Question: I am trying to implement a people counting system using computer vision for uni project. Currently, my method is:
1. Background subtraction using MOG2
2. Morphological filter to remove noise
3. Track blob
4. Count blob passing a specified region (a line)
The problem is if people come as group, my method only counts one people. From my readings, I believe this is what called as occlusion. Another problem is when people looks similar to background (use dark clothing and passing a black pillar/wall), the blob is separated while it is actually one person.

From what I read, I should implement a detector + tracker (e.g. detect human using HOG). But my detection result is poor (e.g. 50% false positives with 50% hit rate; using OpenCV human detector and my own trained detector) so I am not convinced to use the detector as basis for tracking. Thanks for your answers and time for reading this post!
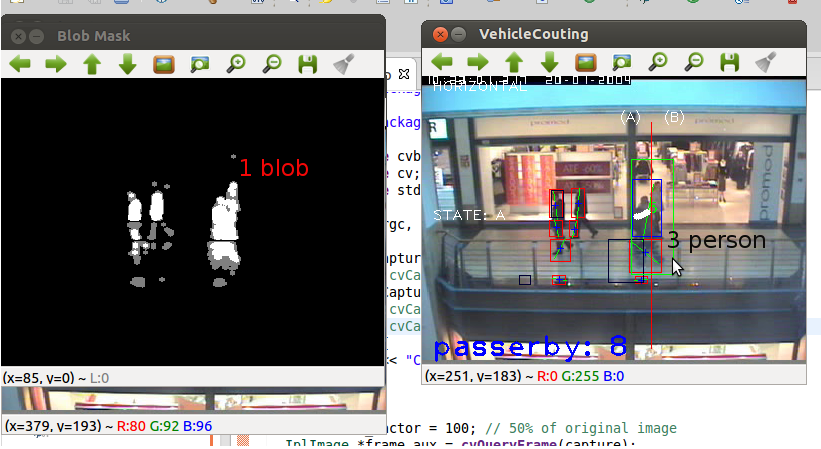
Answer: There is no single "good" answer to this as handling occlusion (and background substraction) are still open problems! There are several pointers that can be given that might help you along with your project.
You want to detect if a "blob" is one person or a group of people. There are several things you could do to handle this.
- -
On the area of tracking a "lost" person (one walking behind another object), is to extrapolate it's position. You know that a person can only move so much in between frames. By holding this into account, you know that it's impossible for a user to be detected in the middle of your image and then suddenly disappear. After several frames of not seeing that person, you can discard the observation, as the person might have had enough time to move away.